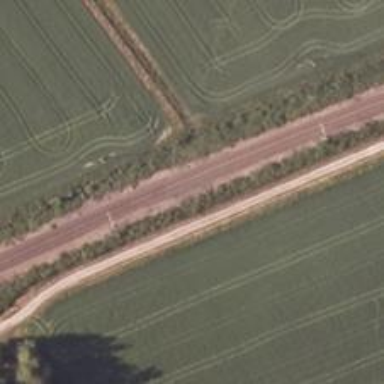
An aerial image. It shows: Railway track with continuous electrified contact lines.